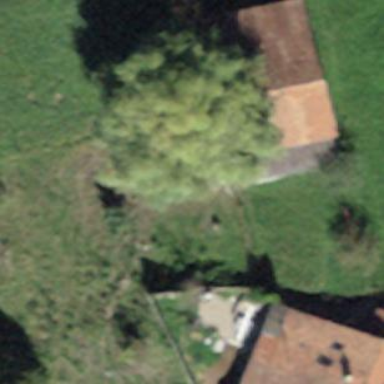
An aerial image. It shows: Rural barn.